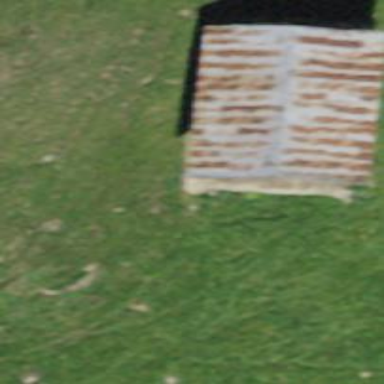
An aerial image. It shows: Shed.